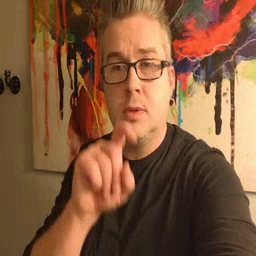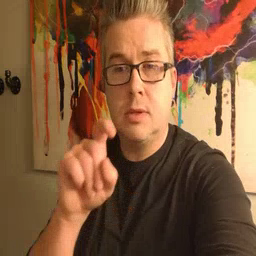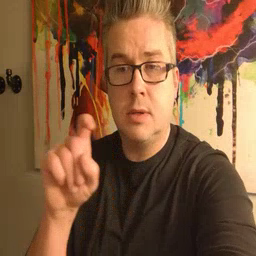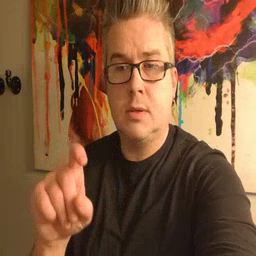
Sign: closet